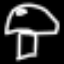
Label: mushroom